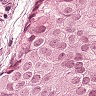
Metastatic tissue present: yes